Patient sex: M
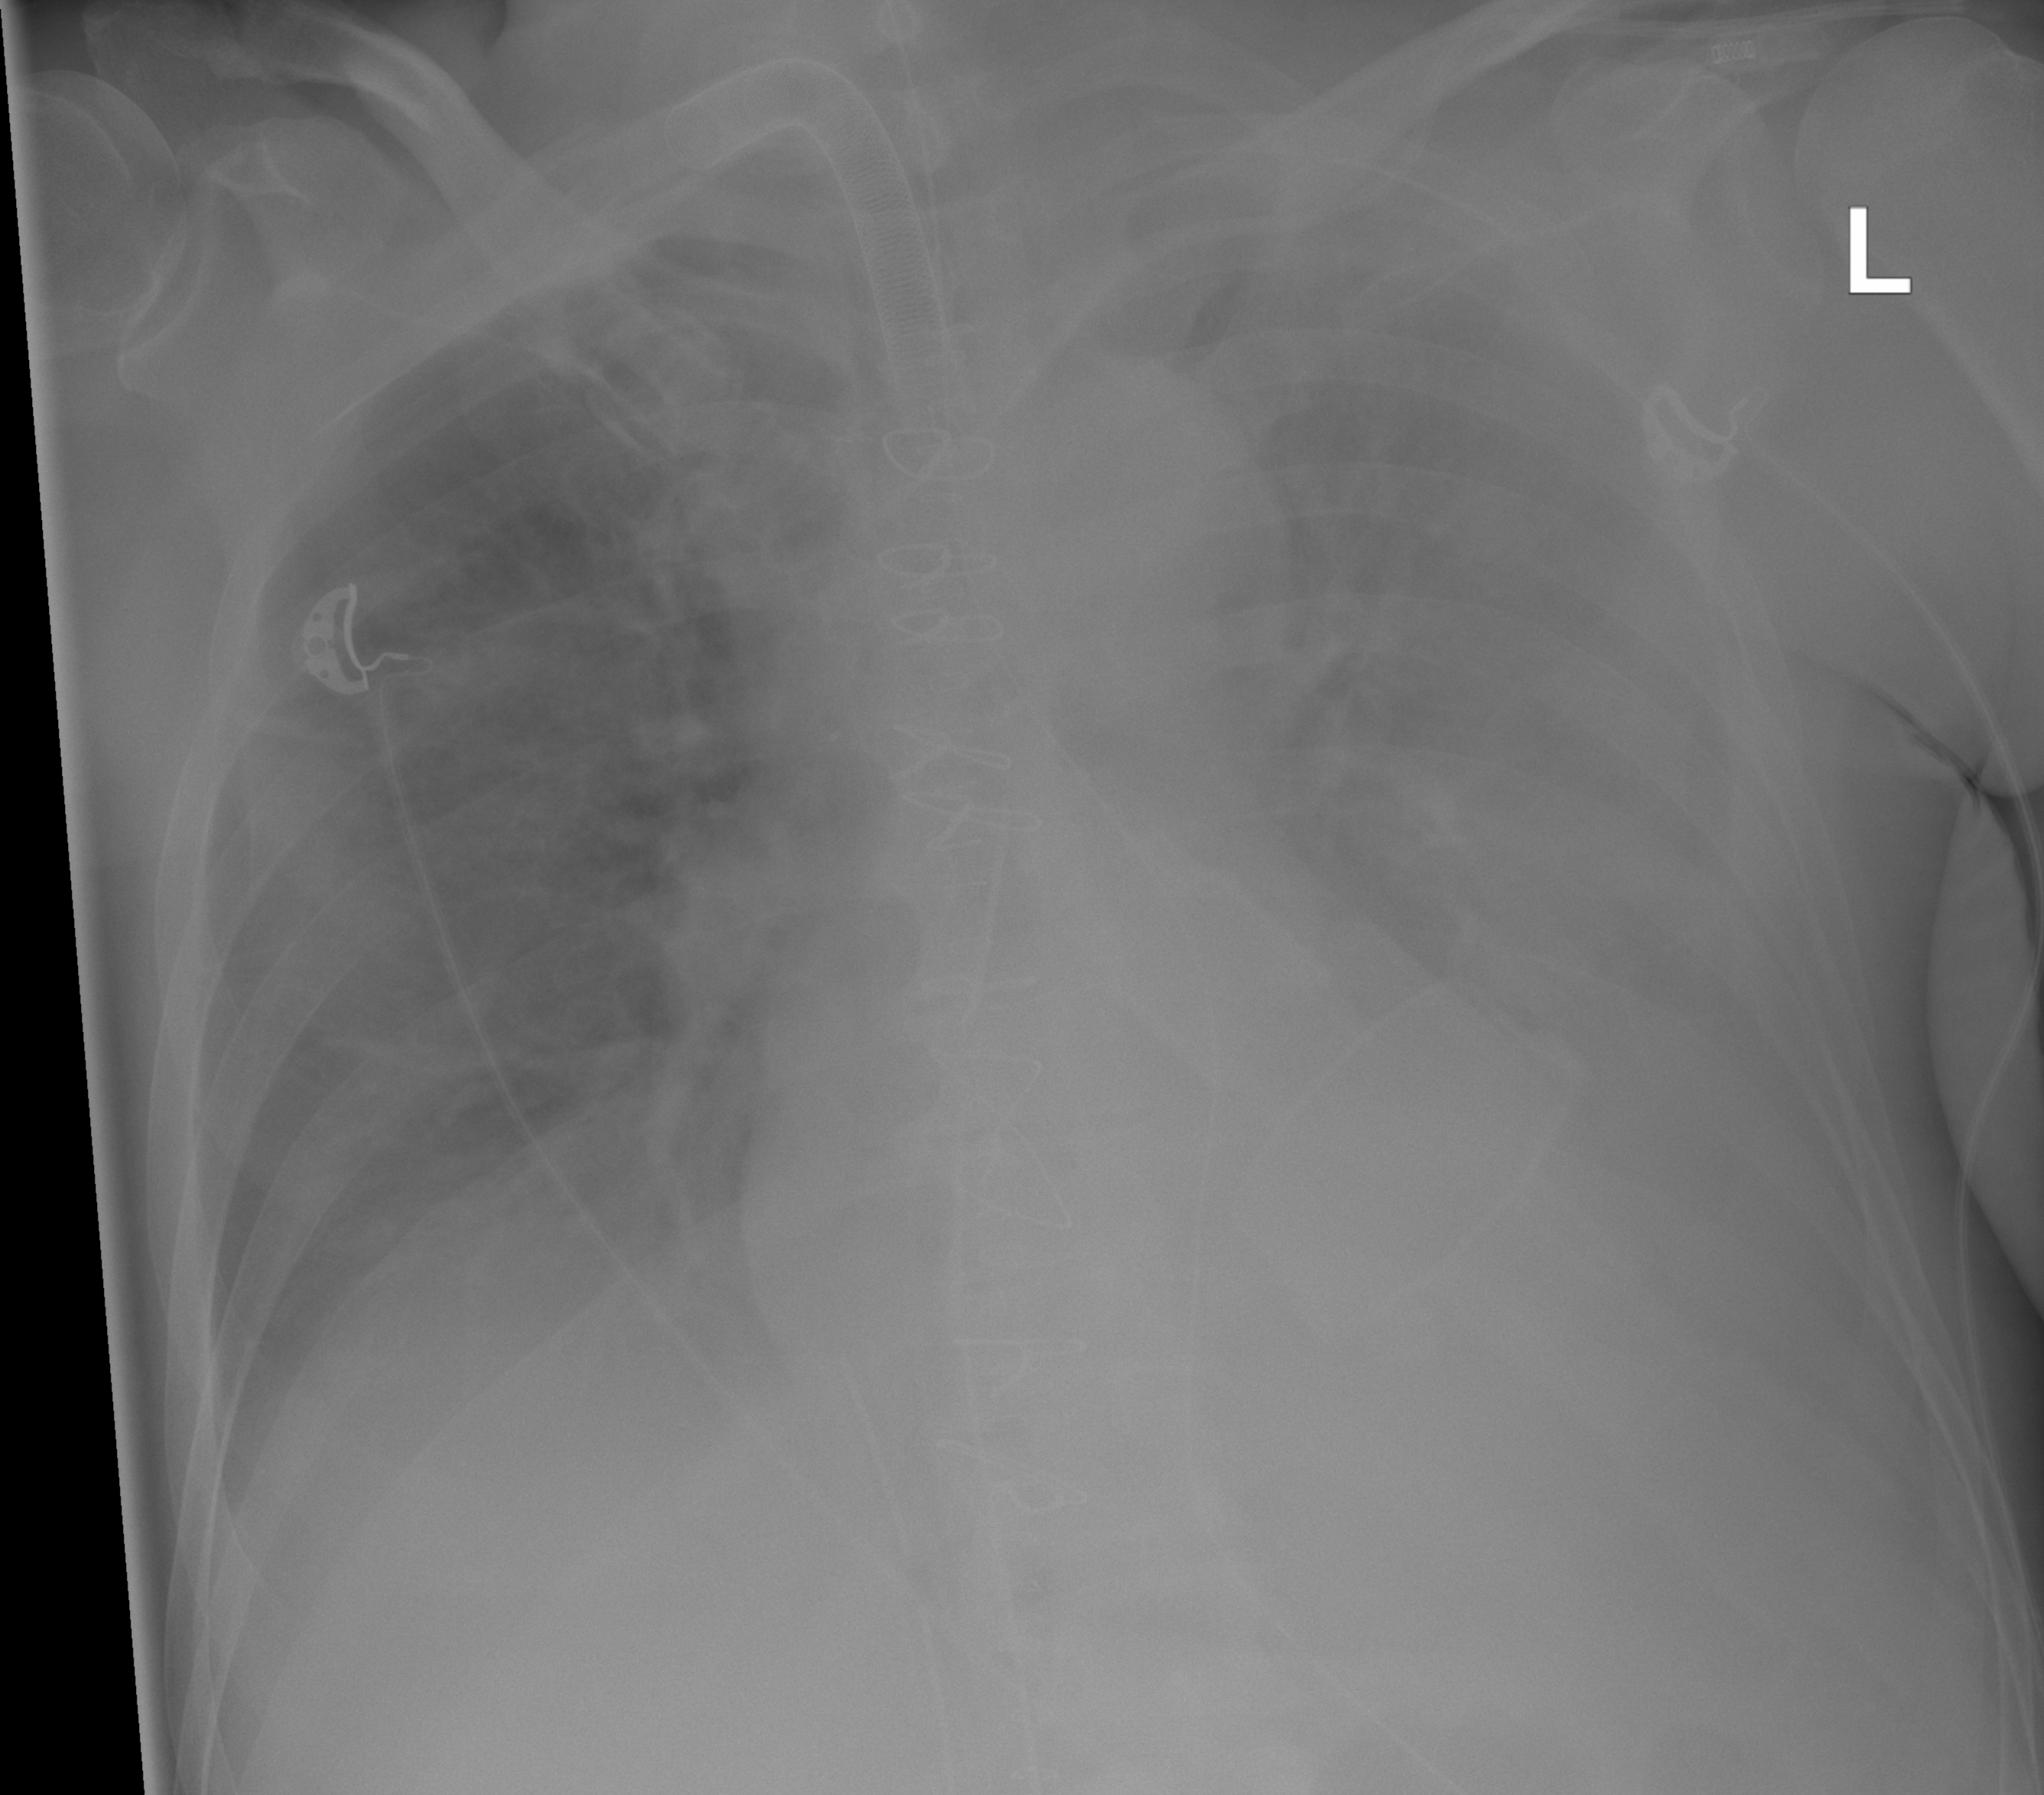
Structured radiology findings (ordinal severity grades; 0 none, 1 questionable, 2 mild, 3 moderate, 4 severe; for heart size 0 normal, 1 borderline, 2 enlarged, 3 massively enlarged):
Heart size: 2
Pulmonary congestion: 2
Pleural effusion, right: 2
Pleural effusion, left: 4
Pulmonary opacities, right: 0
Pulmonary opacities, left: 2
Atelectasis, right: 2
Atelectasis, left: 3